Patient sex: M
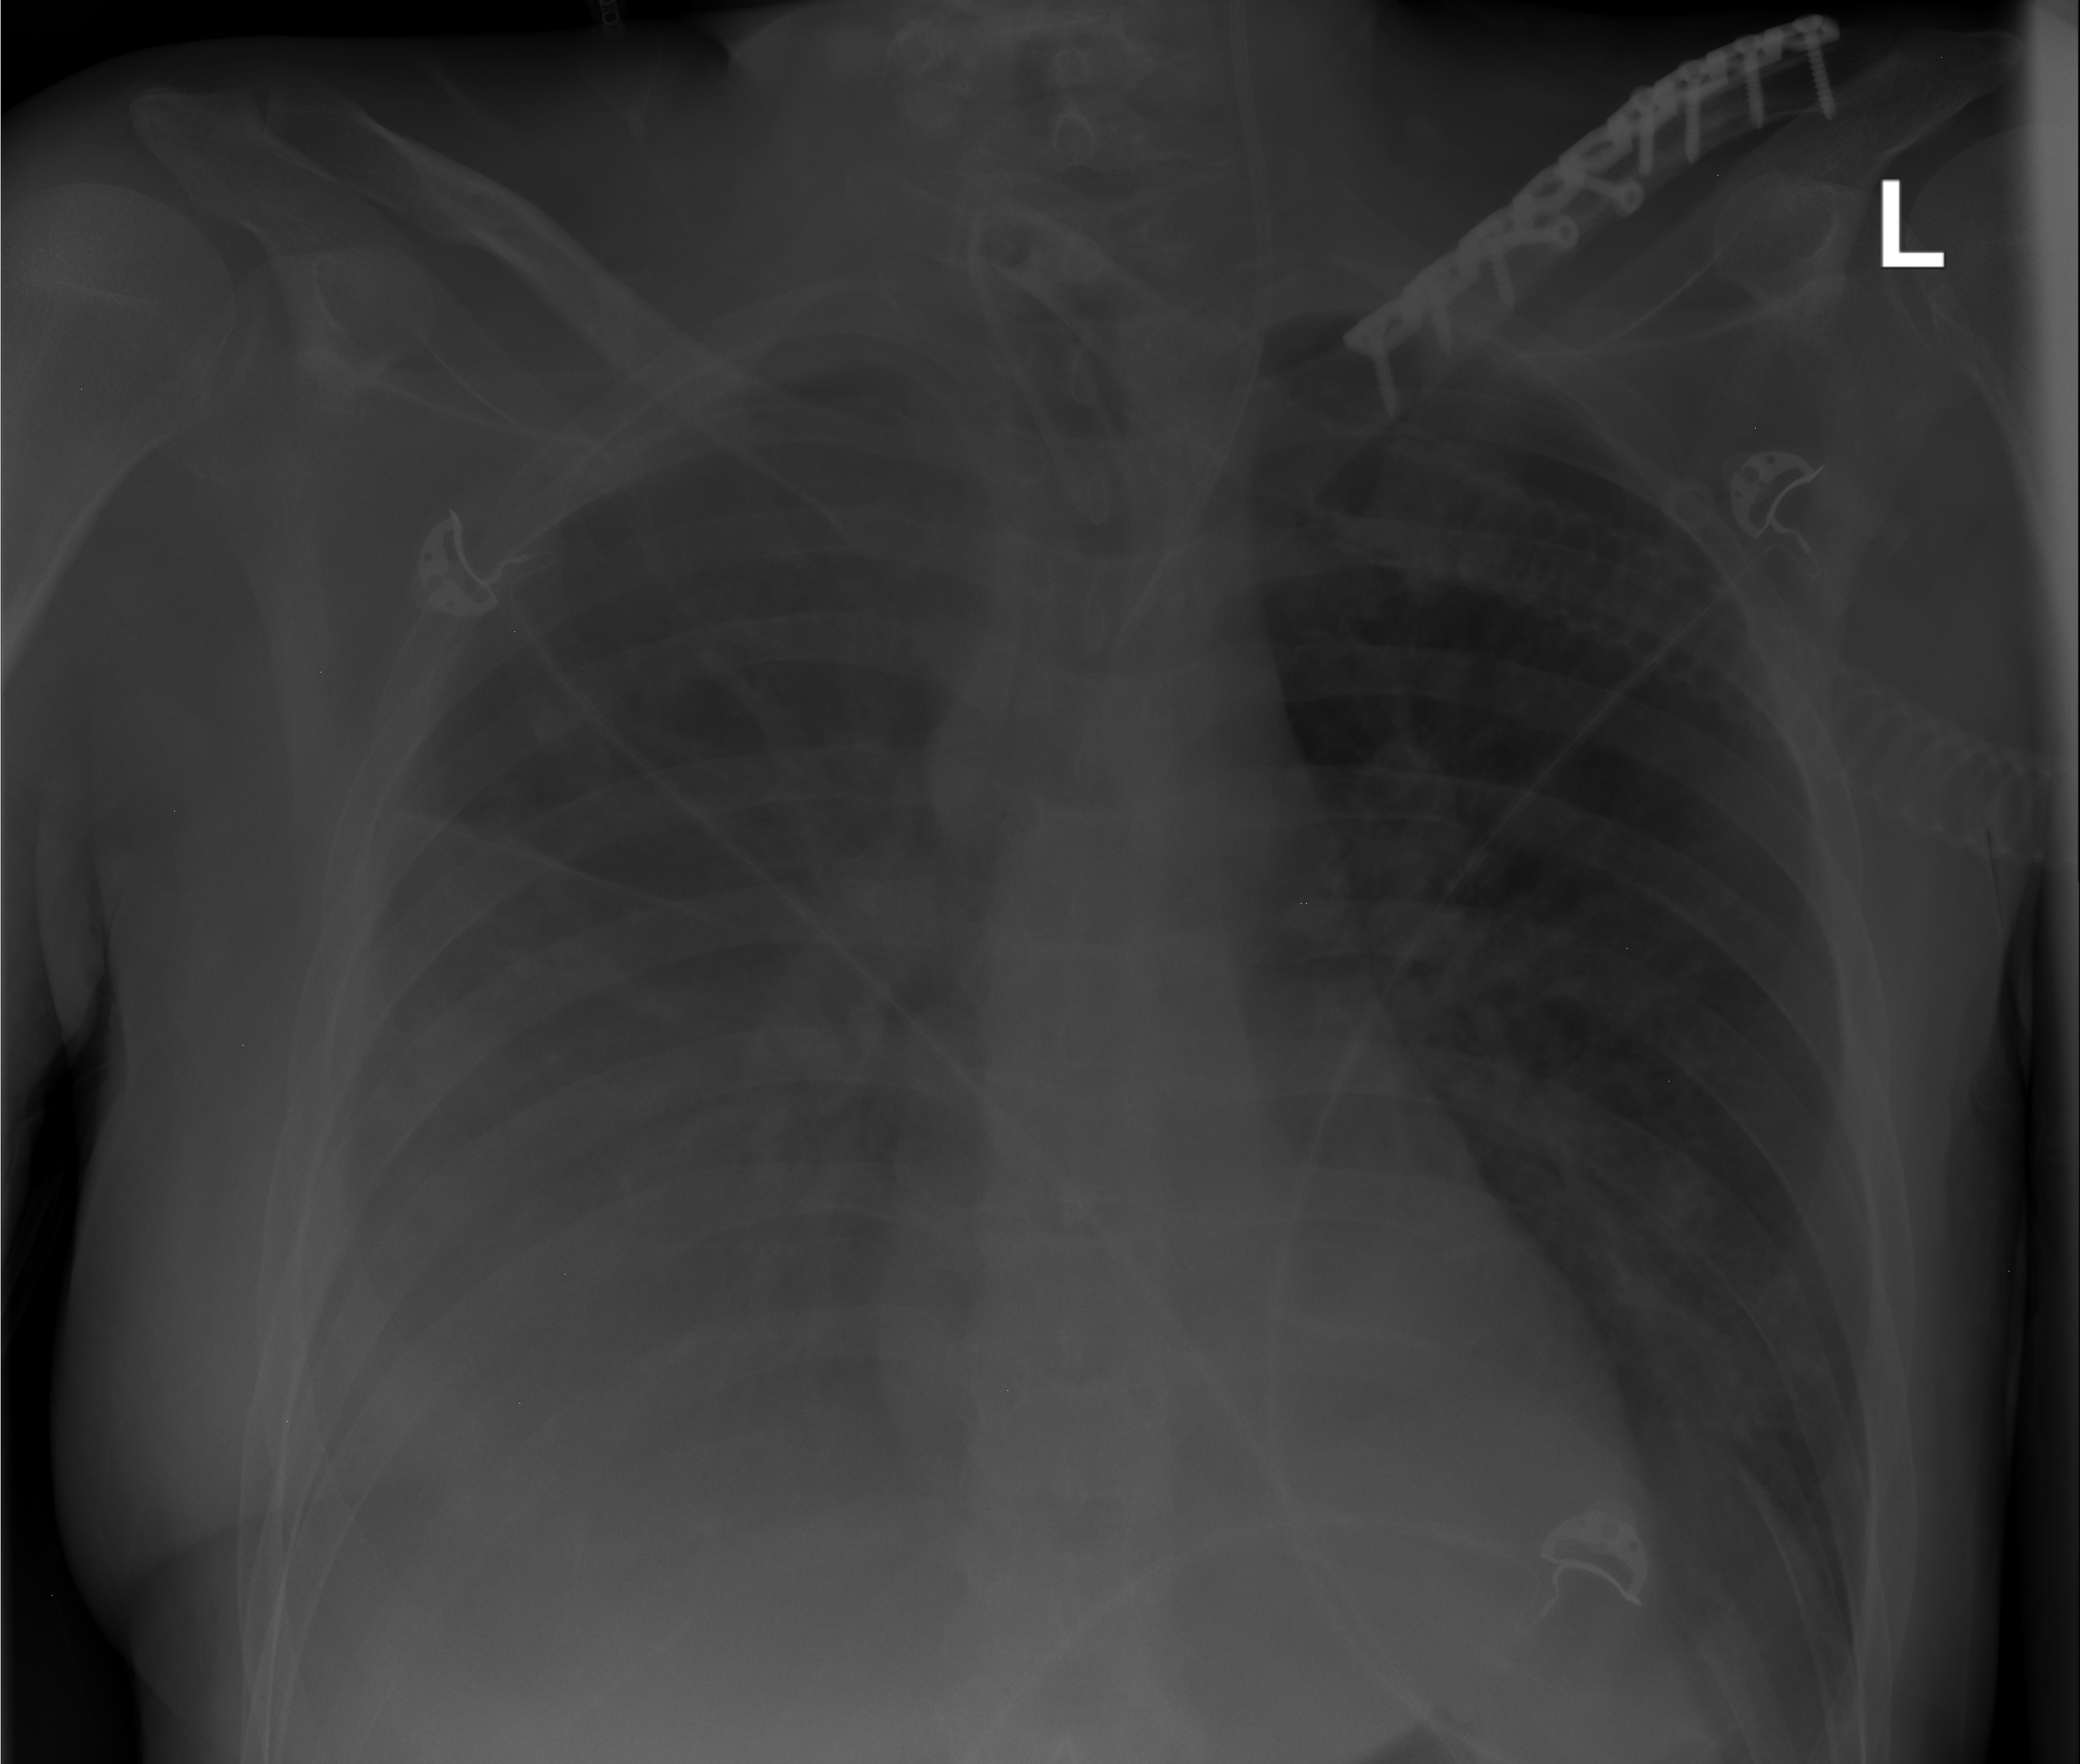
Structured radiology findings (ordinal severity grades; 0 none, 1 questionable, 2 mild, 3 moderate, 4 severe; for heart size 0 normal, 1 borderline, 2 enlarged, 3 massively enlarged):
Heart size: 0
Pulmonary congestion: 0
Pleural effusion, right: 3
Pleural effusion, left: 0
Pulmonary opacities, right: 0
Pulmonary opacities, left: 0
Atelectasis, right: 2
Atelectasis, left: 0